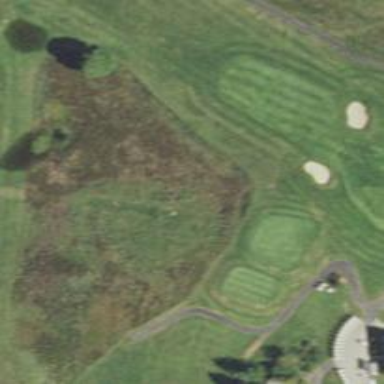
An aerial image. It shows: Lush grass fairway on golf course.